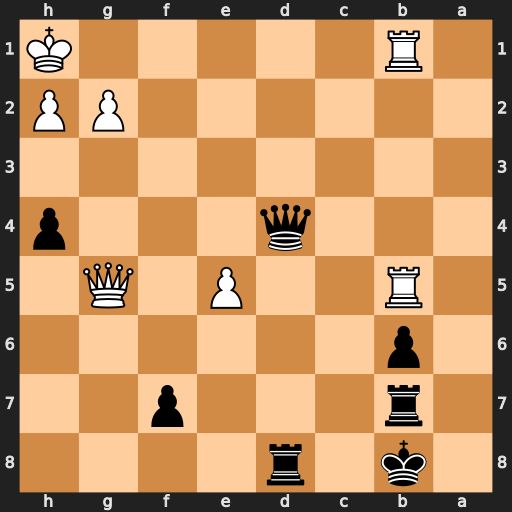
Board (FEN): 1k1r4/1r3p2/1p6/1R2P1Q1/3q3p/8/6PP/1R5K
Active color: b
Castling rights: -
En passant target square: -
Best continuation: Qd1+ Rxd1 Rxd1#